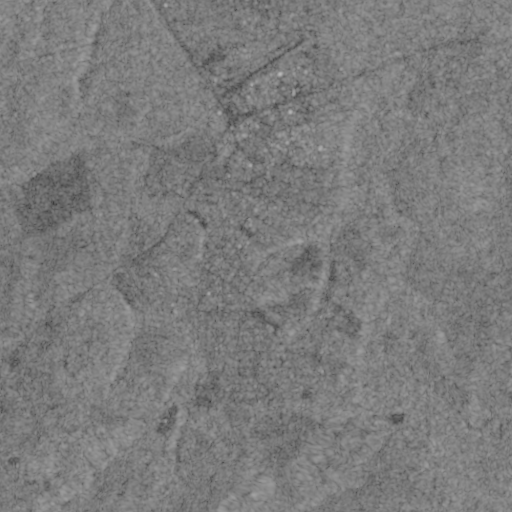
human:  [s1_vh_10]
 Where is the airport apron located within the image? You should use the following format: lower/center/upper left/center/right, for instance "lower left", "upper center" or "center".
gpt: The airport apron is located in the upper center of the image.
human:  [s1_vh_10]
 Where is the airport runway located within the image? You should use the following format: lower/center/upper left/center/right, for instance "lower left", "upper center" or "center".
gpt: The airport runway is located in the upper center of the image.
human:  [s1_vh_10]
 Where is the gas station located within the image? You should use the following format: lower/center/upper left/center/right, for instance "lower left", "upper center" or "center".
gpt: The gas station is located in the upper center of the image.
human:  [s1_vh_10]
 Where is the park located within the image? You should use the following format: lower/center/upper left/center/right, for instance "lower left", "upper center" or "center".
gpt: The park is located in the upper center of the image.
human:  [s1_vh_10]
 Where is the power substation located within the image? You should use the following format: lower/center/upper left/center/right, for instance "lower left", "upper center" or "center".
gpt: The power substation is located in the upper center of the image.
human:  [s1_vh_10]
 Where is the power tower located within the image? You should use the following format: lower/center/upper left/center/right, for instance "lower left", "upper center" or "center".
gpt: The power tower is located in the upper left of the image.
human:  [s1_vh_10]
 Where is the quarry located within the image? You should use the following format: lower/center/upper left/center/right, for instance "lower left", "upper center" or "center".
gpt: The quarry is located in the lower left of the image.
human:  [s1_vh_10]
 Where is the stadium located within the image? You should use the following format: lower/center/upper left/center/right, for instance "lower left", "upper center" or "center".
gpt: The stadium is located in the upper center of the image.
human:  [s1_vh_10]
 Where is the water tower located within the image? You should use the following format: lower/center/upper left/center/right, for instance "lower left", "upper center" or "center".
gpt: The water tower is located in the center of the image.
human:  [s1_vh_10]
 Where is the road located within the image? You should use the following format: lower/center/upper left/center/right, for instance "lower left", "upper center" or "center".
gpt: There is no road in the image.

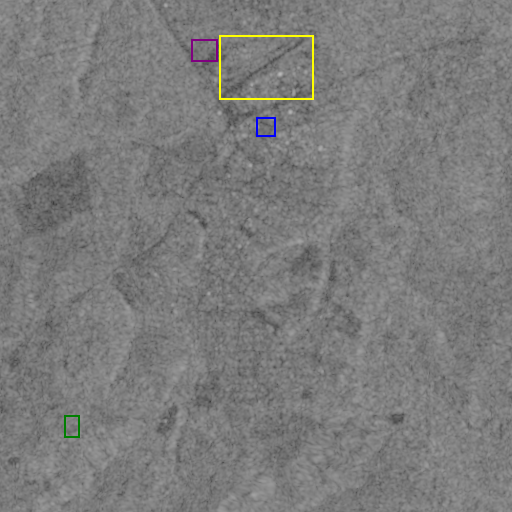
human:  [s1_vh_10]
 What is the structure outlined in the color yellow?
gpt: The structure outlined in yellow is an airport apron.
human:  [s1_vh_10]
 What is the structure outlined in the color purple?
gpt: The structure outlined in purple is a park.
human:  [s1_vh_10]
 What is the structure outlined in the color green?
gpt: The structure outlined in green is a quarry.
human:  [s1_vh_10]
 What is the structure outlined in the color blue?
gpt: The structure outlined in blue is a stadium.
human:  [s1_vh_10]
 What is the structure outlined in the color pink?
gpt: There is no pink outline.